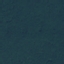
Land use / land cover class: Forest